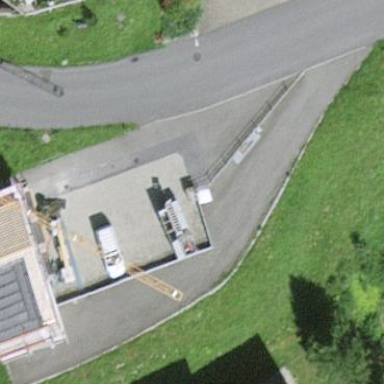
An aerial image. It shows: Parking area.